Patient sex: F
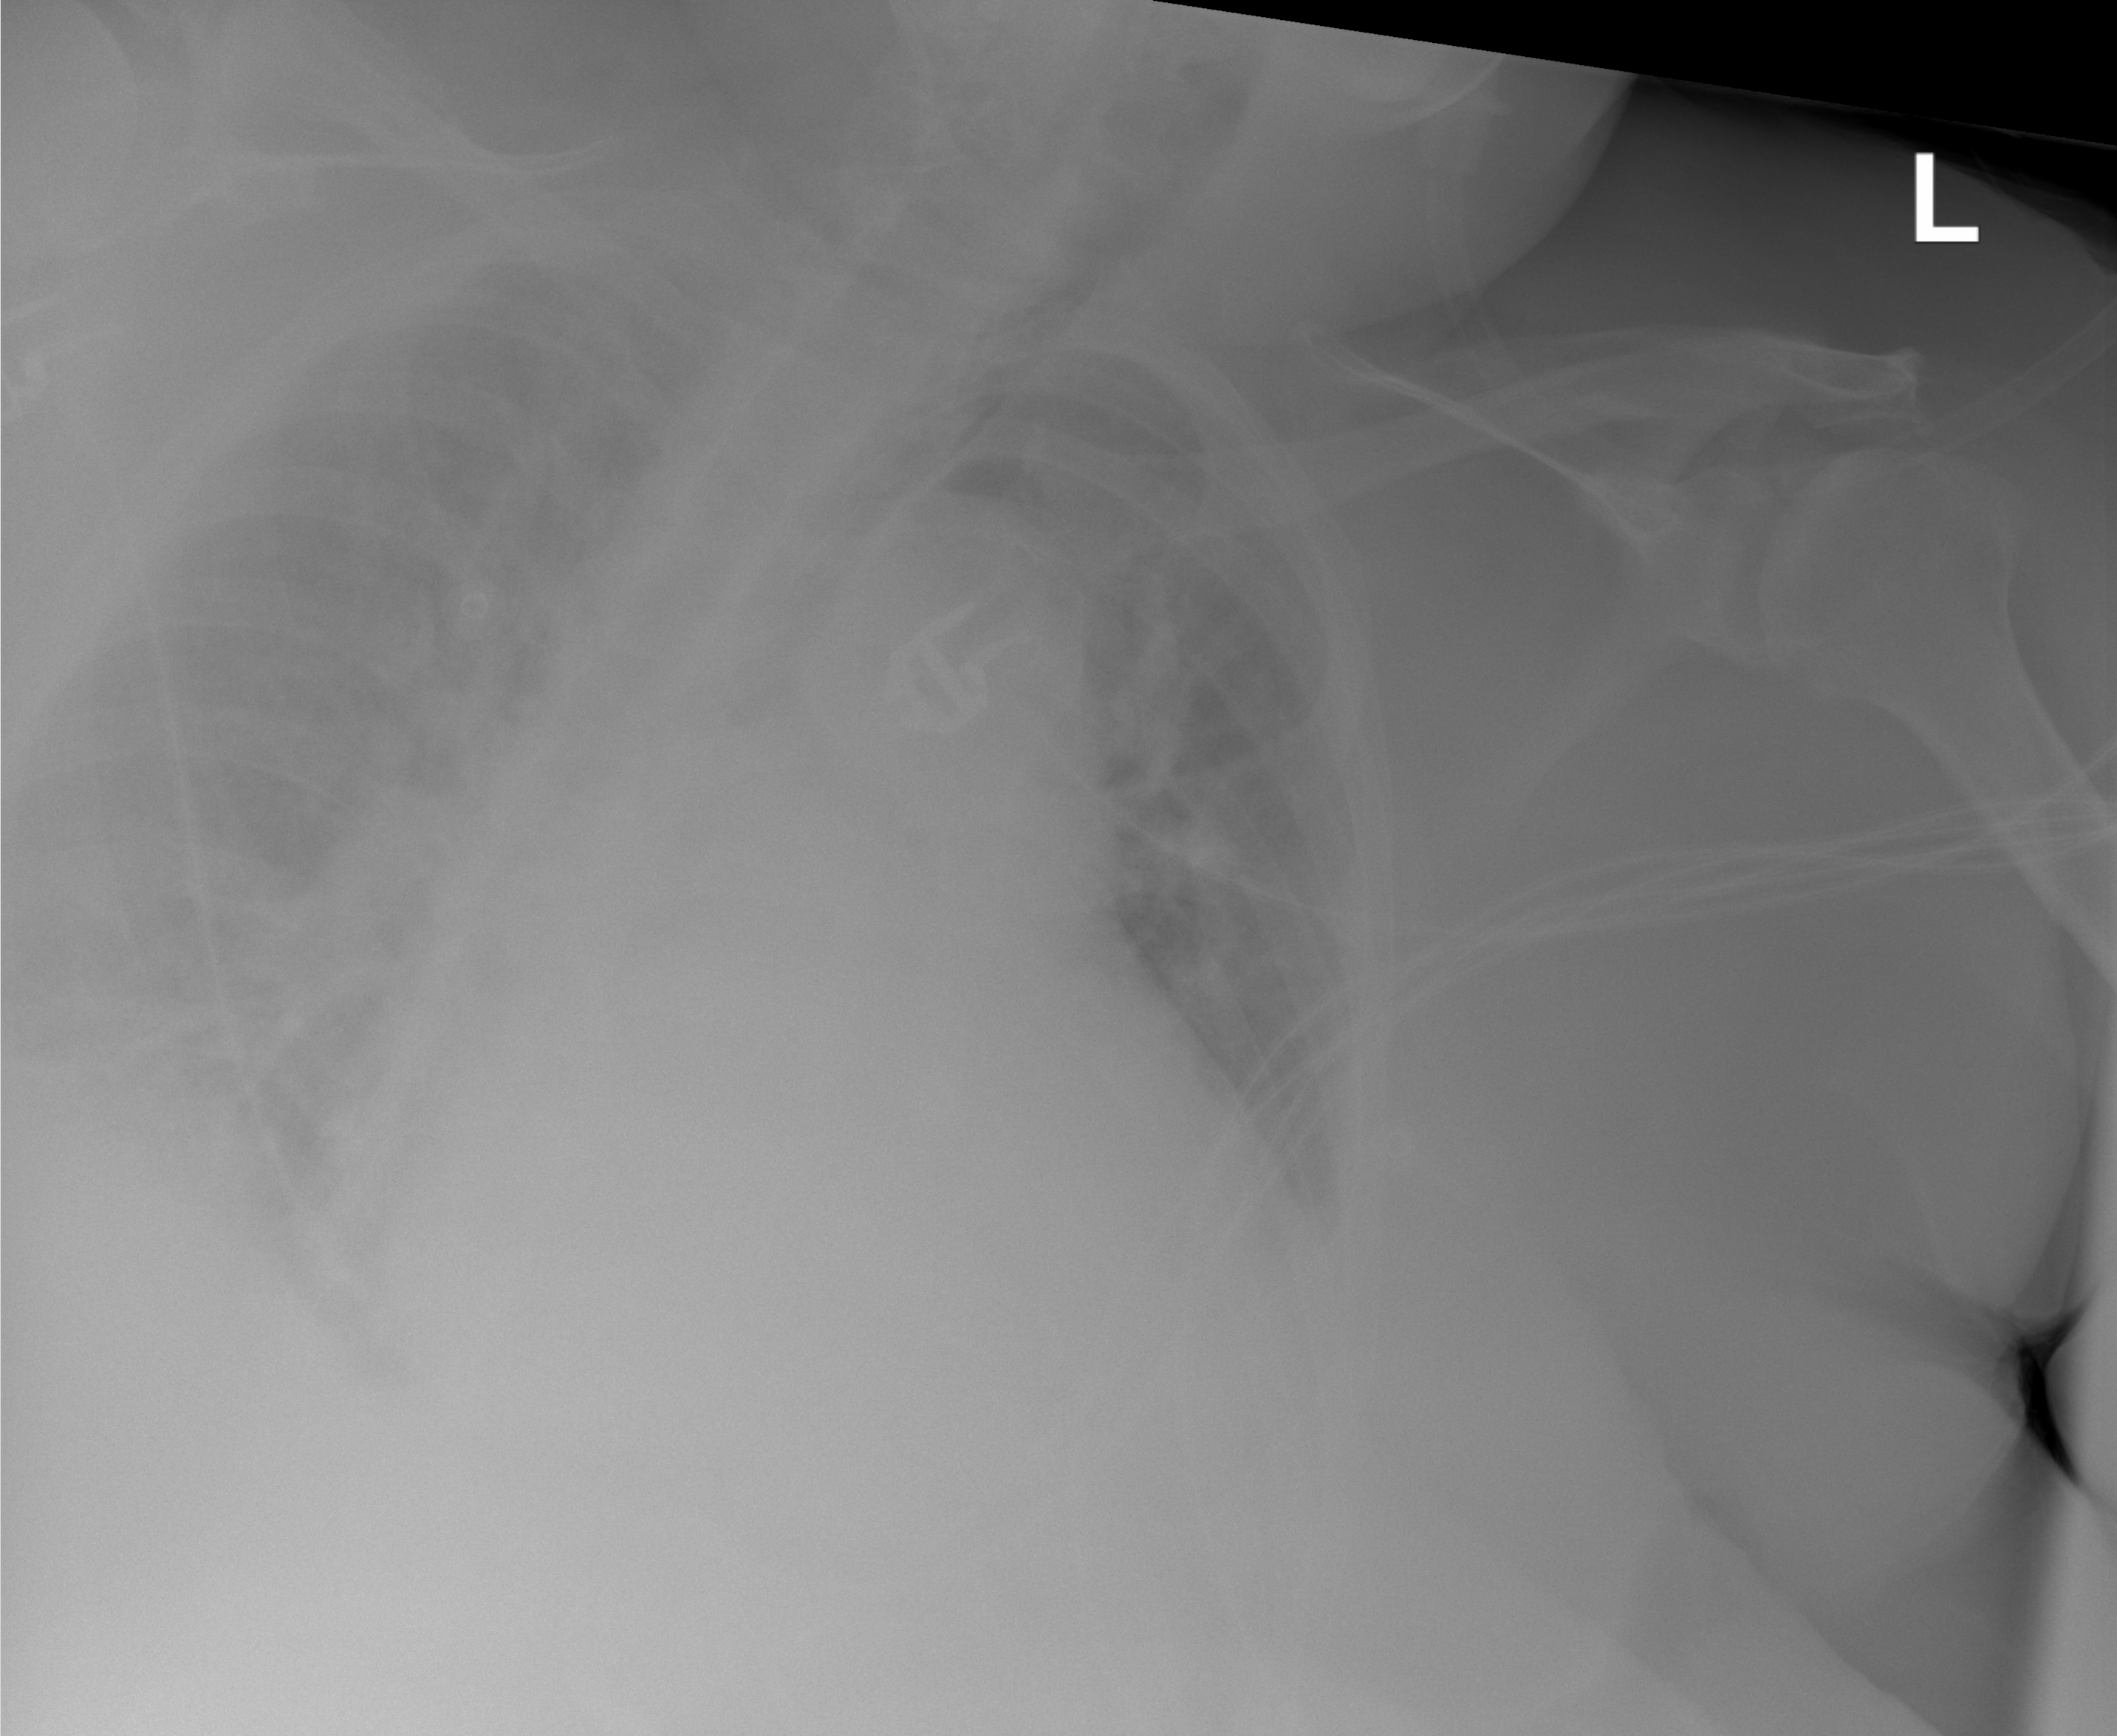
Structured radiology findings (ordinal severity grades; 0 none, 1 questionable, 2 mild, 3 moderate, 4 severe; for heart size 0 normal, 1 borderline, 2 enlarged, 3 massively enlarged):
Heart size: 3
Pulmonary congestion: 2
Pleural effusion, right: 2
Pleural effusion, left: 2
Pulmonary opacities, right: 2
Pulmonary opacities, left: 2
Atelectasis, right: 2
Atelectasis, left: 2